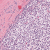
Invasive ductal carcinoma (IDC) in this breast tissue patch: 1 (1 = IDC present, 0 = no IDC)